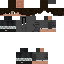
A male human skin with medium skin, wearing brown long hair dressed in a blue hoodie and black pants, featuring a closed mouth.